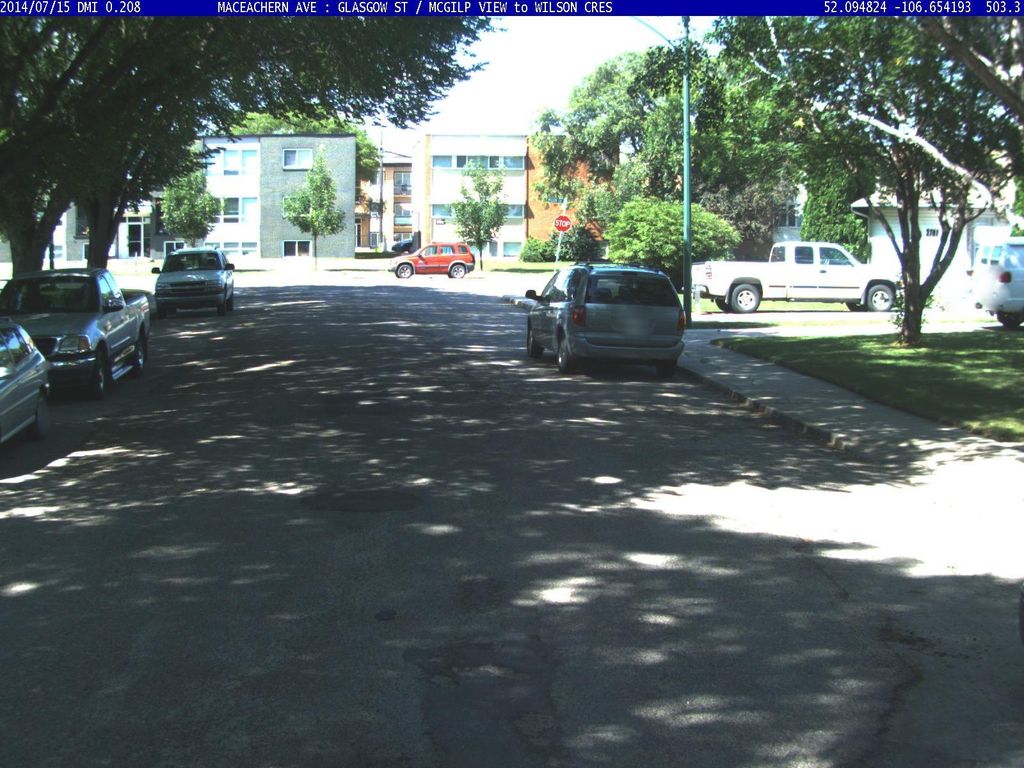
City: saskatoon